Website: slack
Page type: stored-credit-cards
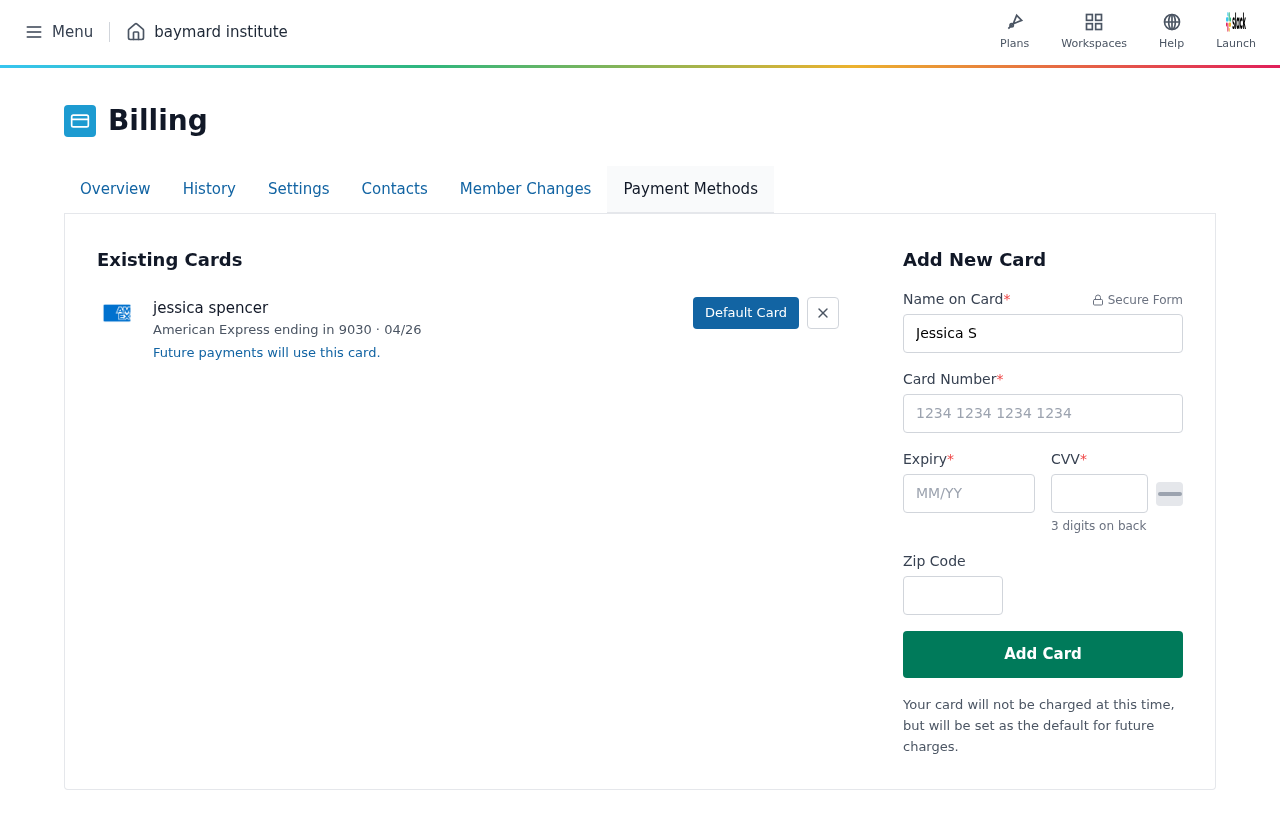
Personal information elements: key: PII_CARD_CVV
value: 7071
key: PII_CARD_EXPIRY
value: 04/26
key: PII_CARD_EXPIRY_MONTH
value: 04
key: PII_CARD_EXPIRY_YEAR
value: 26
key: PII_CARD_LAST4
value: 9030
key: PII_CARD_NUMBER
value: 3417 8595 9599 030
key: PII_CARD_TYPE
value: American Express
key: PII_FULLNAME
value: jessica spencer
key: PII_FULLNAME
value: Jessica Spencer
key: PII_POSTCODE
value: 60978